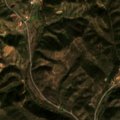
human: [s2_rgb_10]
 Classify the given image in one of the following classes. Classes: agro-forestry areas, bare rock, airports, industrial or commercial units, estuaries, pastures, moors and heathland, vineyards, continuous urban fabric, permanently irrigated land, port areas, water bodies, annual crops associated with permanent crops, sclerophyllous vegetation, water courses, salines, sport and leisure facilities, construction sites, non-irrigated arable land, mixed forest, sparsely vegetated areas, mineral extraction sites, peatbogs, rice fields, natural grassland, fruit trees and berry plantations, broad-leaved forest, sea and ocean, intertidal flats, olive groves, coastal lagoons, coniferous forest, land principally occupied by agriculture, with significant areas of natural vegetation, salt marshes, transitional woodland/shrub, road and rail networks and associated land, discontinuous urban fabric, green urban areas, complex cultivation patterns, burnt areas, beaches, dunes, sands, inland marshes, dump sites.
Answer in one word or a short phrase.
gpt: complex cultivation patterns, broad-leaved forest, sclerophyllous vegetation, transitional woodland/shrub